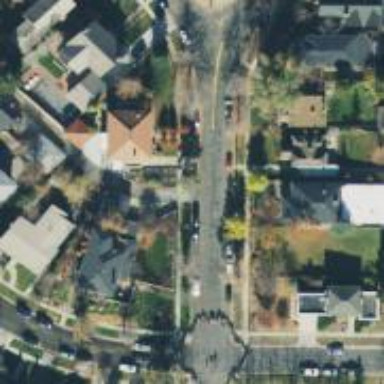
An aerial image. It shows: Alleyway designated as service road.